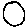
Label: circle